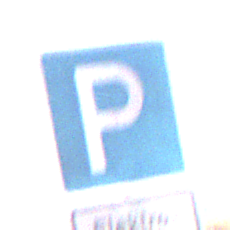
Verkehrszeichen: Parken
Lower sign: FahrzeugeVerbaleAngabe3
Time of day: MorningAfternoon
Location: Outdoor (Nature)
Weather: Clear
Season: NotSpecified
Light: Natural